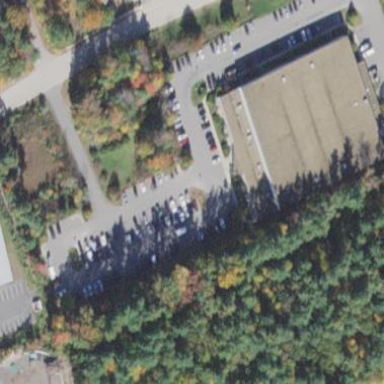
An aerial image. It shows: Hockey sports center building.